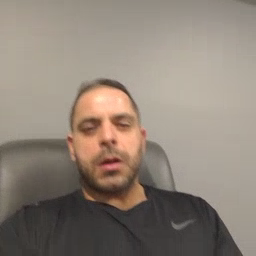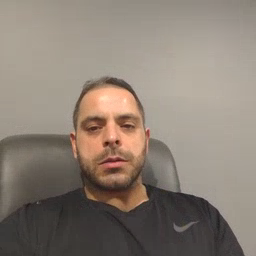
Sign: hot